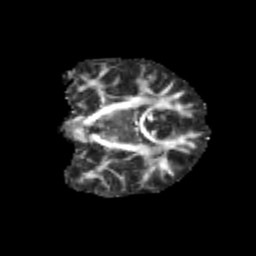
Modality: FA
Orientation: coronal
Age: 9
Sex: male
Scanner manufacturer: siemens
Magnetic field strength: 3 T
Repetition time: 3.8 s
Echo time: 0.07 s